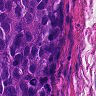
Metastatic tissue present: yes